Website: lowes
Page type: payment
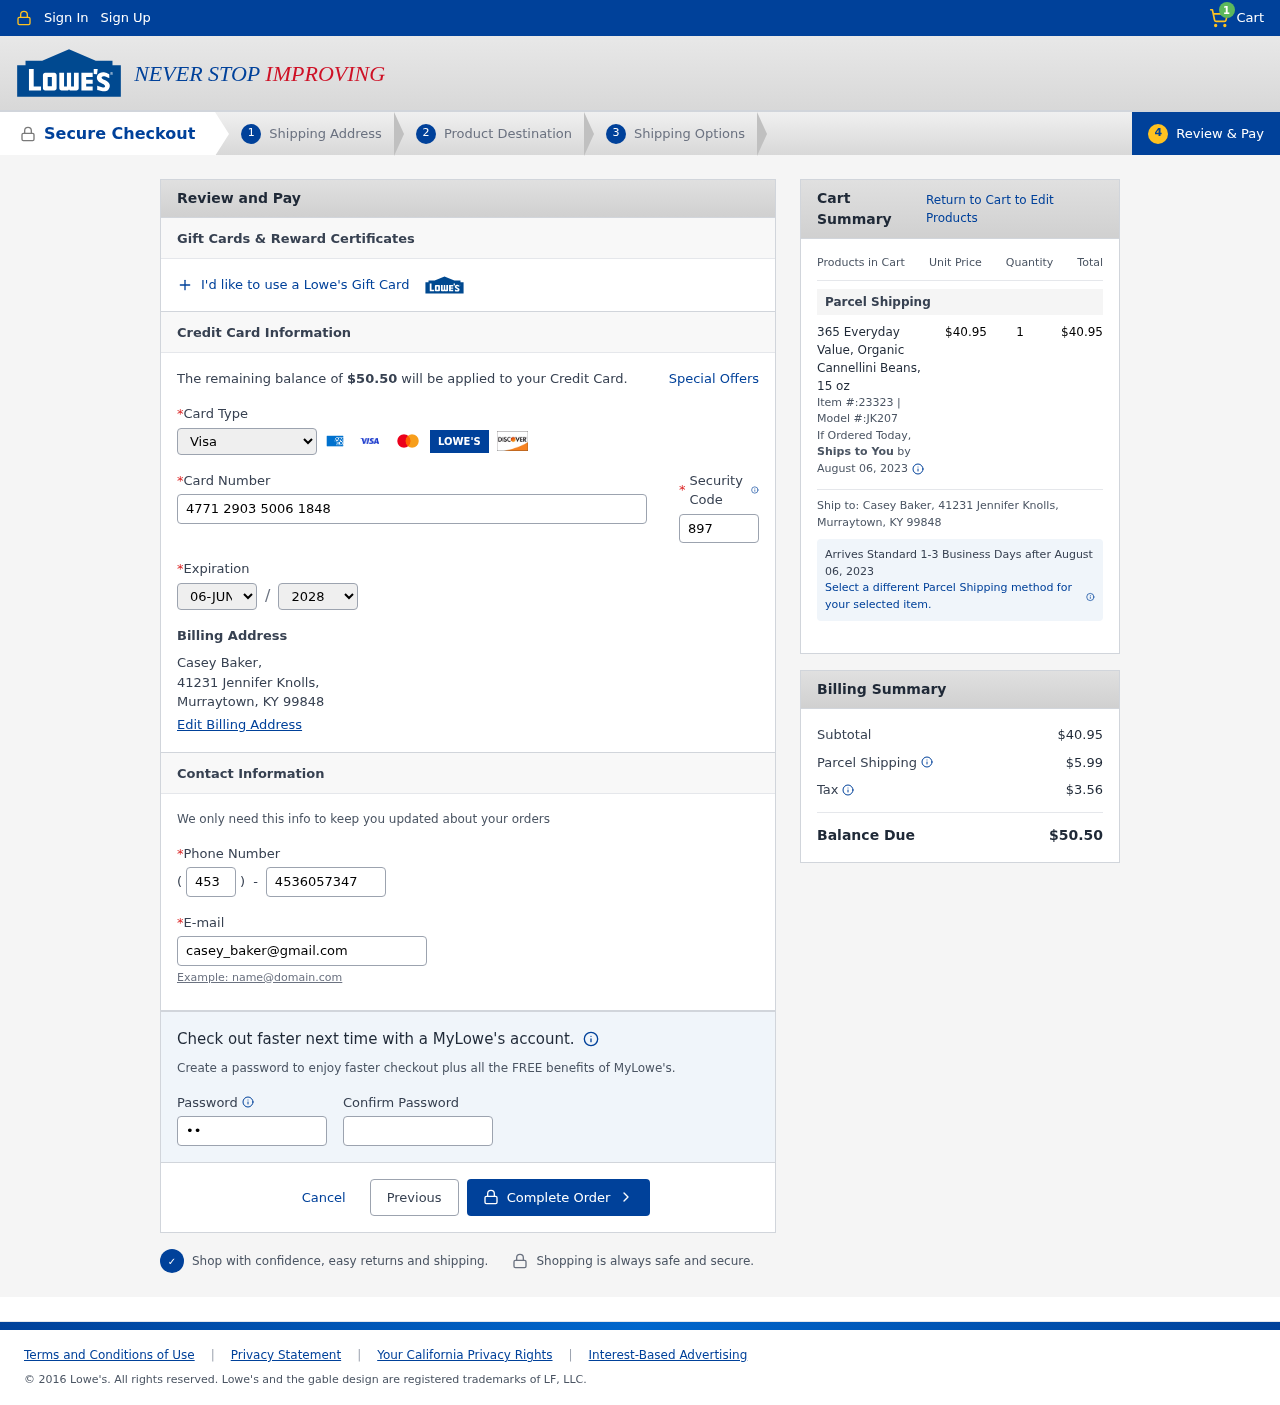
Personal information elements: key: PII_CARD_CVV
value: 897
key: PII_CARD_EXPIRY_MONTH
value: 06
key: PII_CARD_EXPIRY_YEAR
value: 28
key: PII_CARD_NUMBER
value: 4771 2903 5006 1848
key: PII_CARD_TYPE
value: Visa
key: PII_CITY_STATE_ZIP
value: Murraytown, KY 99848
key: PII_EMAIL
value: casey_baker@gmail.com
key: PII_FULLNAME
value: Casey Baker,
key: PII_PHONE
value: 4536057347
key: PII_PHONE_AREA
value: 453
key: PII_STREET
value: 41231 Jennifer Knolls,
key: PII_FULLNAME2
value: Casey Baker
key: PII_STREET2
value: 41231 Jennifer Knolls
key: PII_CITY_STATE_ZIP2
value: Murraytown, KY 99848
Product elements: key: PRODUCT1_NAME
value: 365 Everyday Value, Organic Cannellini Beans, 15 oz
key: PRODUCT1_PRICE
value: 40.95
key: PRODUCT1_QUANTITY
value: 1
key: PRODUCT1_ITEM
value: Item #:23323
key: PRODUCT1_MODEL
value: Model #:JK207
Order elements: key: ORDER_NUM_ITEMS
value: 1
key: ORDER_TOTAL
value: $50.50
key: ORDER_SHIPPING_DATE
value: August 06, 2023
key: ORDER_SUBTOTAL
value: $40.95
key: ORDER_SHIPPING_DATE2
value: August 06, 2023
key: ORDER_SHIPPING_COST
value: $5.99
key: ORDER_TAX
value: $3.56